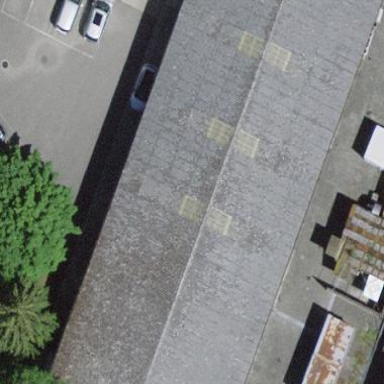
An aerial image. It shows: Warehouse building.